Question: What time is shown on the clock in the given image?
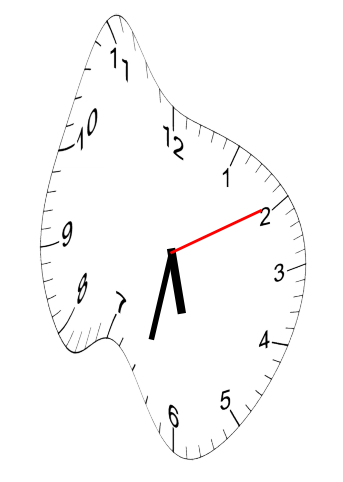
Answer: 05:32:10